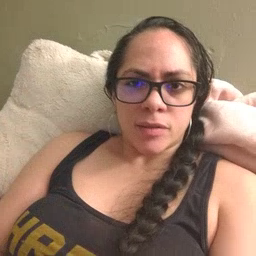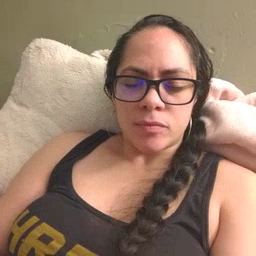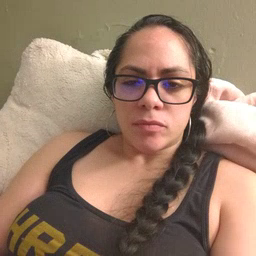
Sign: empty